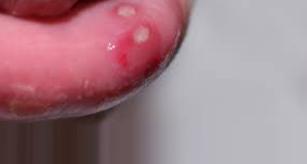
Condition: Mouth Ulcer